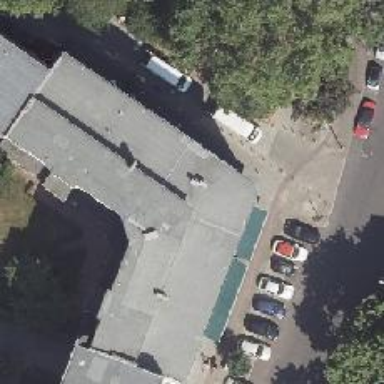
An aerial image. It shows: Furniture shop.